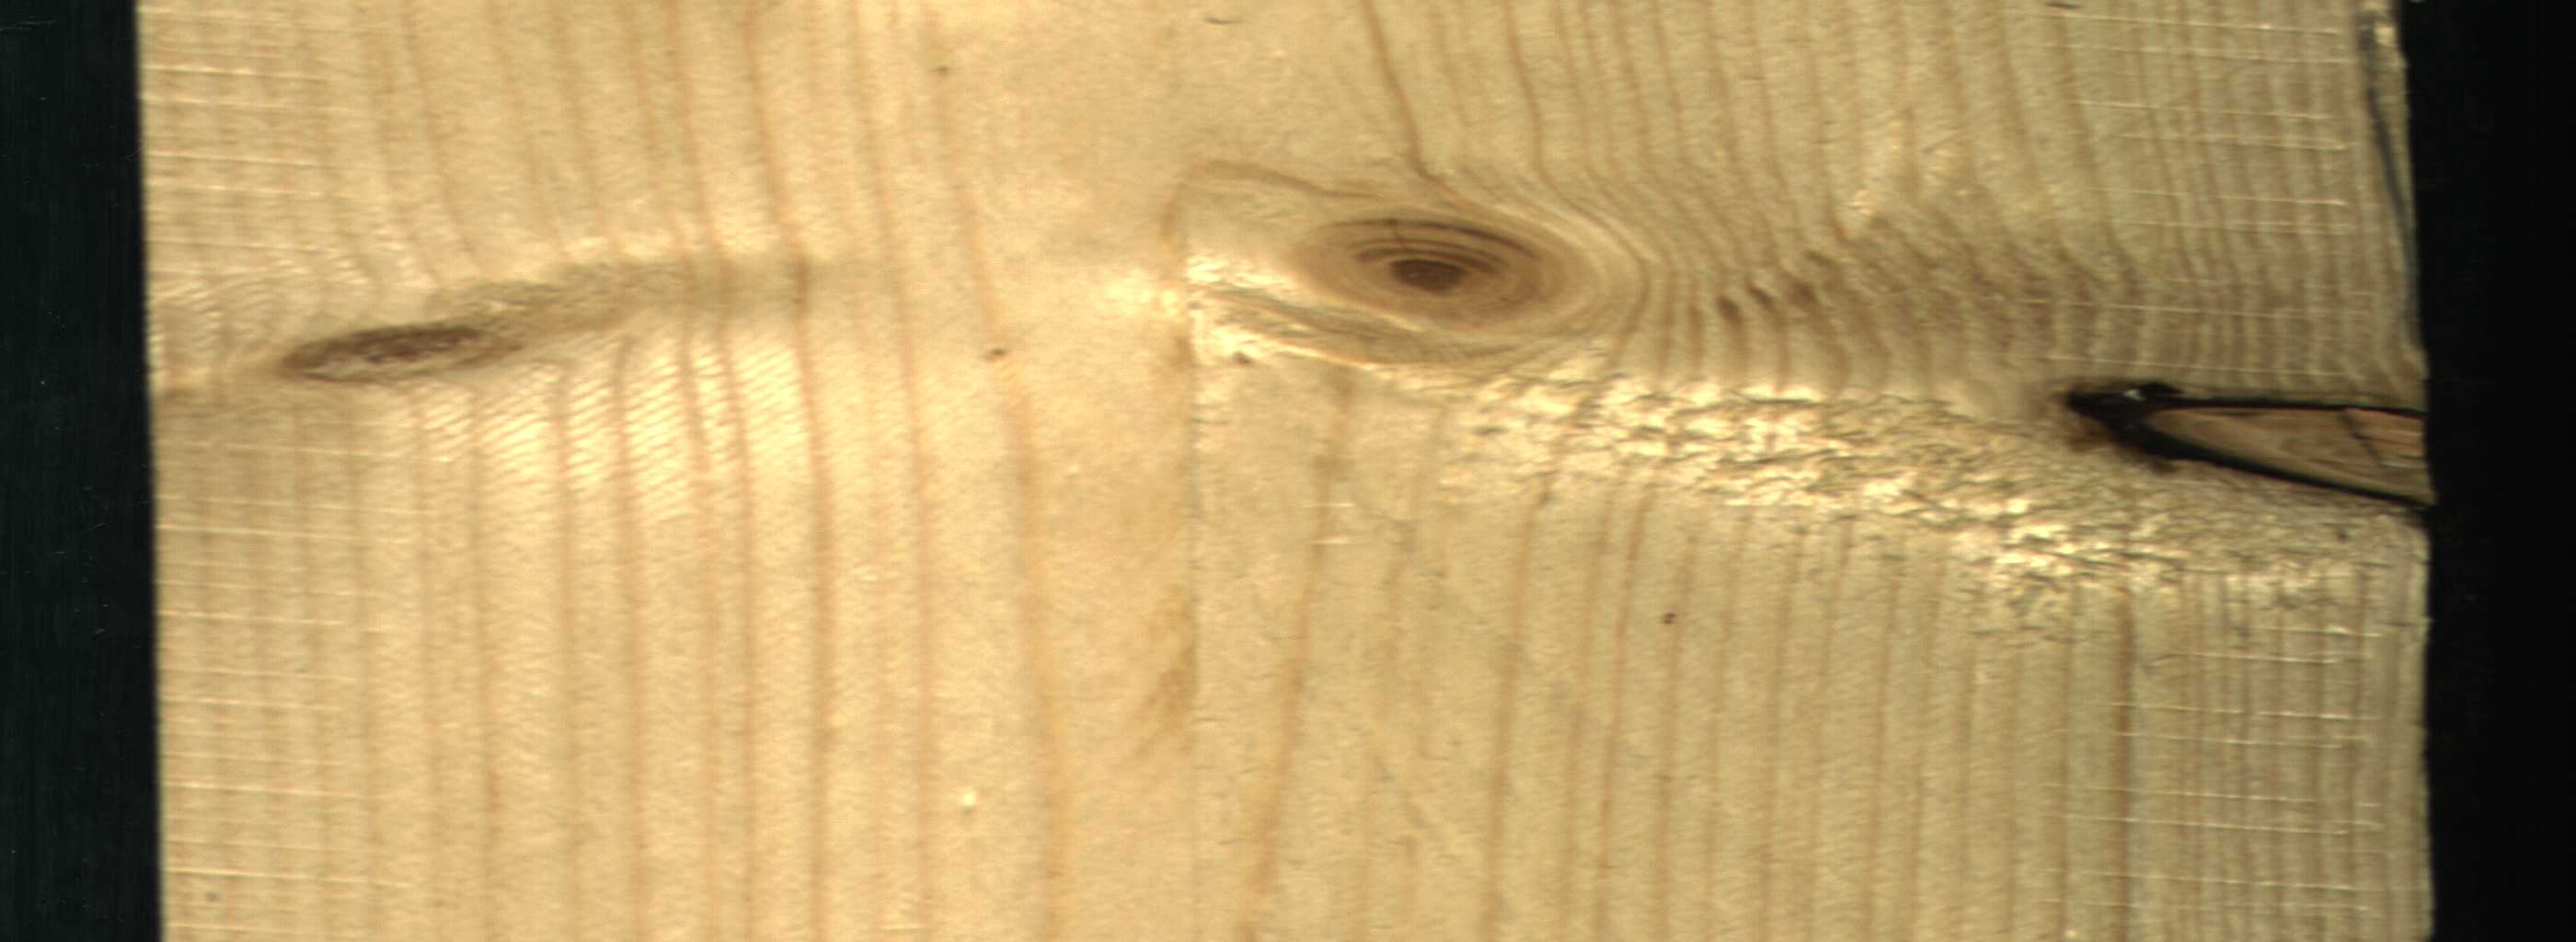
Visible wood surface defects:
Dead_Knot
Live_Knot
Live_Knot